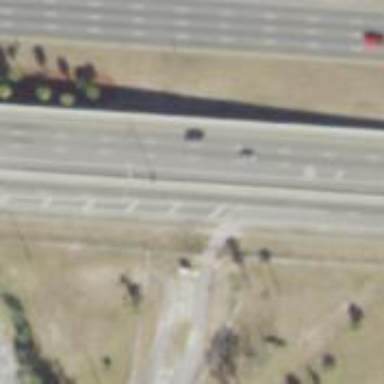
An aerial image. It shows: Trunk link highway with asphalt surface.